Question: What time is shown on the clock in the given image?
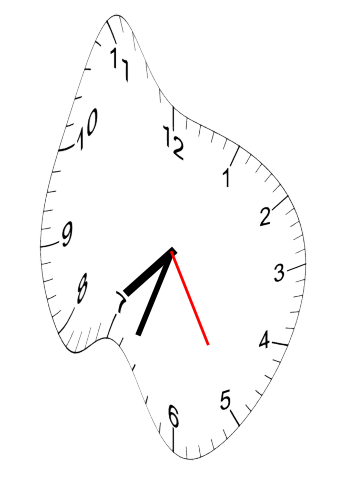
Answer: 07:33:25